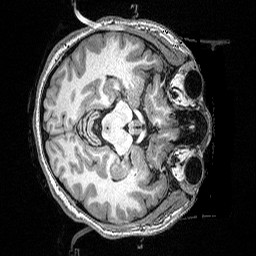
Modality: T1w
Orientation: axial
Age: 25
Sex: female
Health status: healthy
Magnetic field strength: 3 T
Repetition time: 2.53 s
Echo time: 0.00331 s